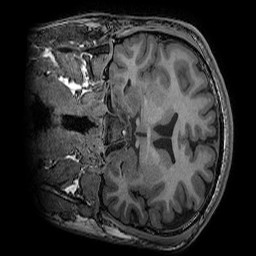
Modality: T1w
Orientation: coronal
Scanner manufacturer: ge
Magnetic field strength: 3 T
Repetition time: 0.008156 s
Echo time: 0.00318 s